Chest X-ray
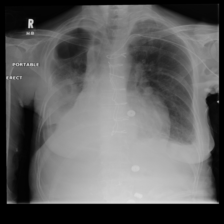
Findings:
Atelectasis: negative
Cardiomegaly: negative
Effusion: negative
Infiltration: negative
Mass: negative
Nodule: negative
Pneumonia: negative
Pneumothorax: negative
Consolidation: negative
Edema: negative
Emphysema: negative
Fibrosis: negative
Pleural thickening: positive
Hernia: negative